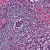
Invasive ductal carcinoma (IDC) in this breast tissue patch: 1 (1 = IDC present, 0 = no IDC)